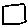
Label: square